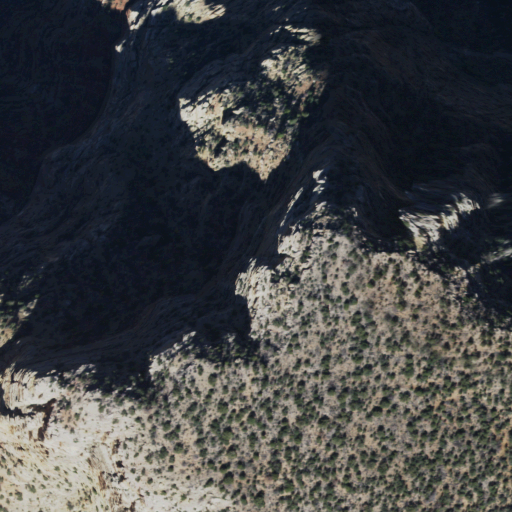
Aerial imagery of cliff(s) in Arizona named Zuni Point containing evergreen forest, barren land, shrub, and grassland